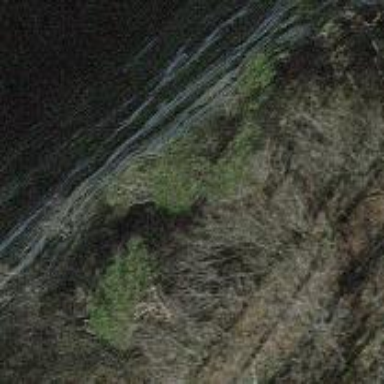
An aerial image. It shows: Cliff in nature.